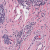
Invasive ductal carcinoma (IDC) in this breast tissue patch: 0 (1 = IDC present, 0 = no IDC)